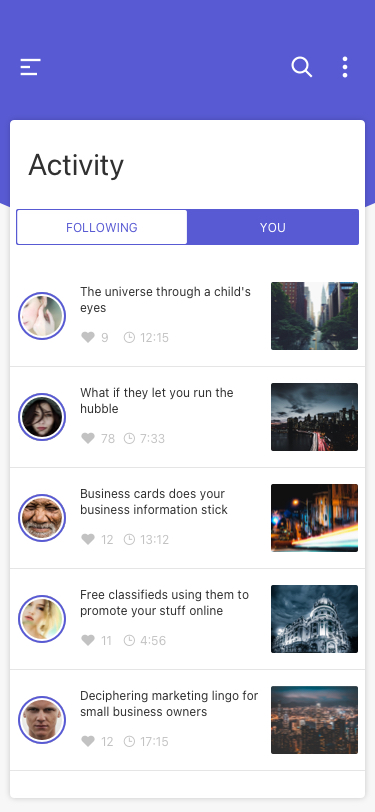
Text in this UI design:
Activity
12
17:15
Deciphering marketing lingo for small business owners
11
4:56
Free classifieds using them to promote your stuff online
12
13:12
Business cards does your business information stick
78
7:33
What if they let you run the hubble
9
12:15
The universe through a child's eyes
FOLLOWING
YOU